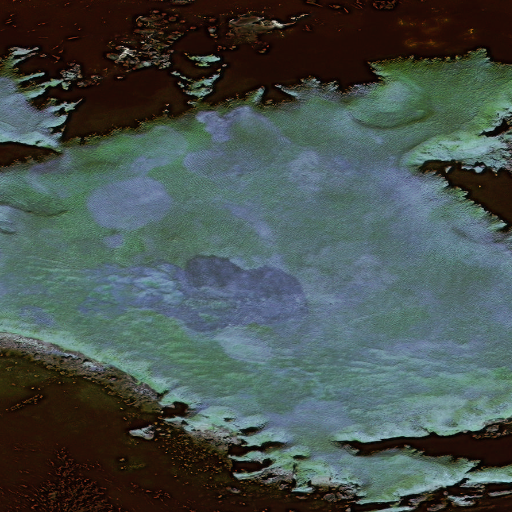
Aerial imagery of island in Alaska named Ixsaxsxin containing only unknown